如图所示，圆锥的底面半径为$4$，高为$4$，线段$AB$为圆锥底面$\odot O$的直径，点$C$在线段$AB$上，且$BC=3CA$，点$D$是以$BC$为直径的圆上一动点．

\noindent (1) 当$CD=CO$时，证明：平面$PAD\perp$平面$POD$；
\noindent (2) 当三棱锥$P-BCD$的体积最大时，求$PB$与平面$PAD$所成角的正弦值．

\vspace{0.2cm}
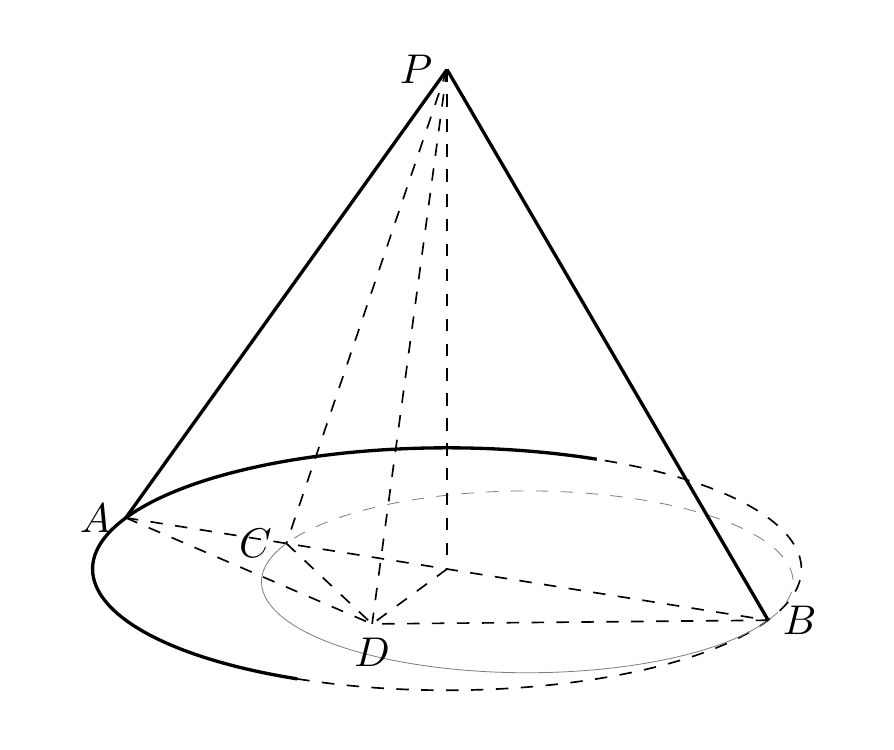
【解答】

\noindent \textbf{【答案】(1) 证明见解析；(2) $\boldsymbol{\dfrac{3\sqrt{86}}{43}}$}

\vspace{0.1cm}
\noindent \textbf{【知识点】} 锥体体积计算、面面垂直证明、线面角的向量求解方法

\vspace{0.1cm}
\noindent \textbf{【分析】}
(1) 由$PO$垂直于圆锥的底面，得$PO\perp AD$，再由$CD=CO$，得$AD\perp OD$，利用线面垂直判定定理，证得$AD\perp$平面$POD$，进而证得平面$PAD\perp$平面$POD$．
(2) 当三棱锥$P-BCD$的体积最大时，得到$D$为弧$BC$的中点，以$O$为原点，建立空间直角坐标系，求得平面$PAD$的一个法向量$\boldsymbol{\vec{n}}$和向量$\overrightarrow{PB}$，结合向量夹角公式即可求解．

\vspace{0.2cm}
\noindent \textbf{【详解】(1)}
因为$PO$垂直于圆锥的底面，所以$PO\perp AD$，
当$CD=CO$时，$CD=OC=AC$，所以$AD\perp OD$，
又因为$OD\cap PO=O$，且$OD,PO\subset$平面$POD$，所以$AD\perp$平面$POD$，
因为$AD\subset$平面$PAD$，所以平面$PAD\perp$平面$POD$．

\vspace{0.2cm}
\noindent (2)
当三棱锥$P-BCD$的体积最大时，只需$\triangle BCD$的面积最大，此时$D$为弧$BC$的中点，以$O$为原点，建立空间直角坐标系，如图所示：

因为$BC=3CA$，所以$A(0,-4,0),B(0,4,0),P(0,0,4),D(3,1,0)$，
则
$$
\overrightarrow{PB}=(0,4,-4),\ \overrightarrow{PD}=(3,1,-4),\ \overrightarrow{AP}=(0,4,4),
$$

设平面$PAD$的法向量为$\boldsymbol{\vec{n}}=(x,y,z)$，则
$$
\begin{cases}
\boldsymbol{\vec{n}}\cdot\overrightarrow{AP}=4y+4z=0\\
\boldsymbol{\vec{n}}\cdot\overrightarrow{PD}=3x+y-4z=0
\end{cases}
$$
取$x=5$，得$y=-3,z=3$，所以$\boldsymbol{\vec{n}}=(5,-3,3)$．

设$PB$与平面$PAD$所成角为$\boldsymbol{\theta}$，则
$$
\sin\theta=\left|\cos\langle\overrightarrow{PB},\boldsymbol{\vec{n}}\rangle\right|=\dfrac{|\overrightarrow{PB}\cdot\boldsymbol{\vec{n}}|}{|\overrightarrow{PB}|\cdot|\boldsymbol{\vec{n}}|}=\dfrac{6}{\sqrt{86}}=\boldsymbol{\dfrac{3\sqrt{86}}{43}},
$$

所以直线$PB$与平面$PAD$所成角的正弦值为$\boldsymbol{\dfrac{3\sqrt{86}}{43}}$．

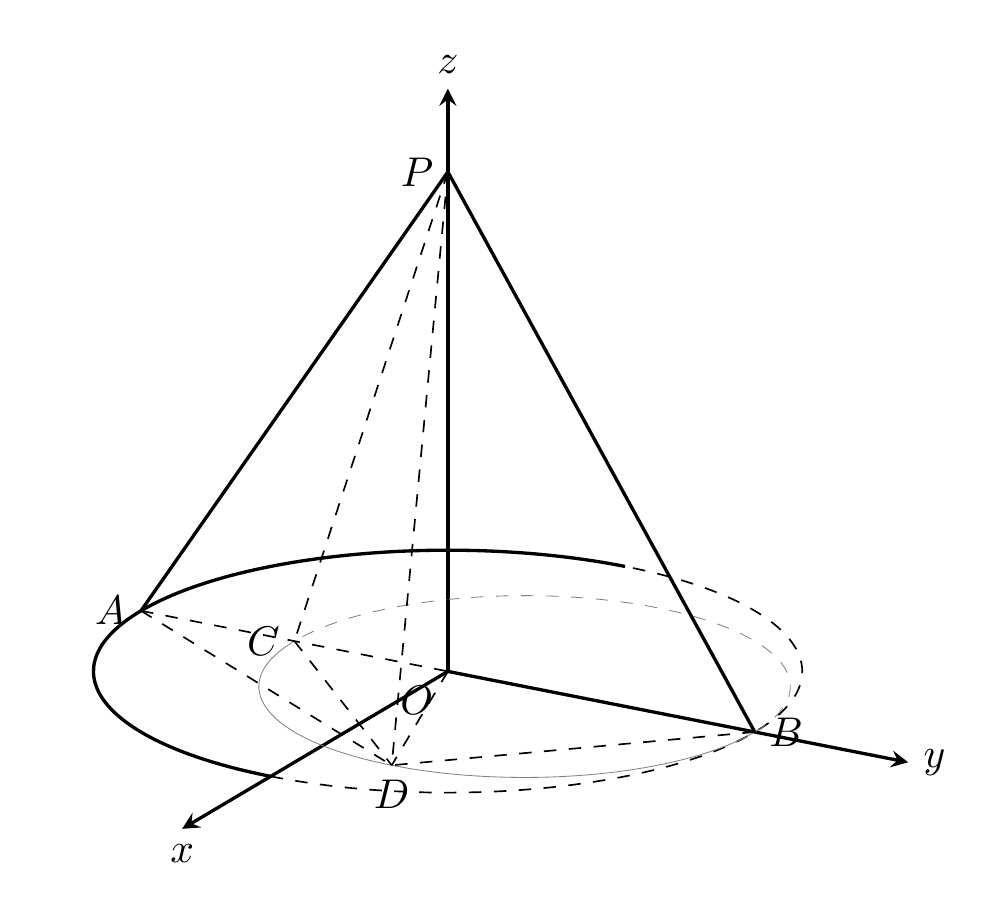